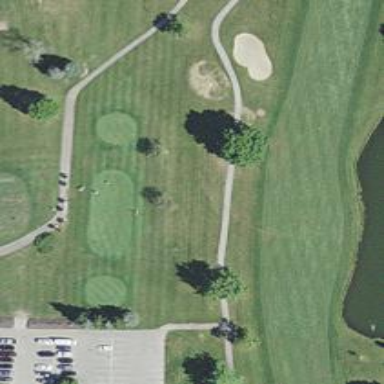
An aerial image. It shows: Path for both roads and golfers.